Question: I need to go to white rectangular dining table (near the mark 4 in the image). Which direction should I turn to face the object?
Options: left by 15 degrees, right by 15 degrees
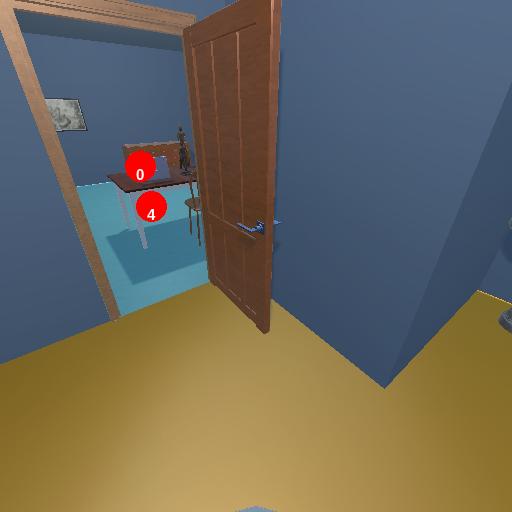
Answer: left by 15 degrees